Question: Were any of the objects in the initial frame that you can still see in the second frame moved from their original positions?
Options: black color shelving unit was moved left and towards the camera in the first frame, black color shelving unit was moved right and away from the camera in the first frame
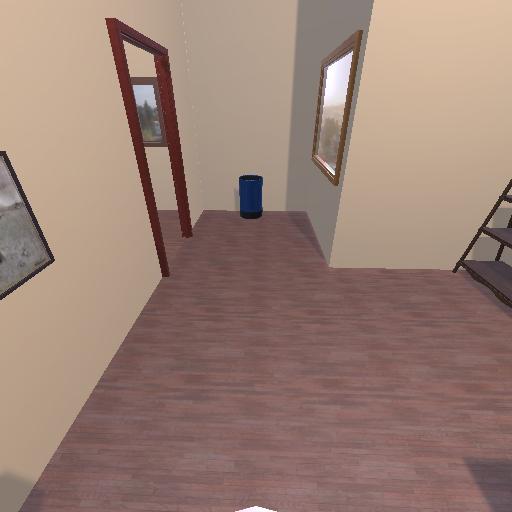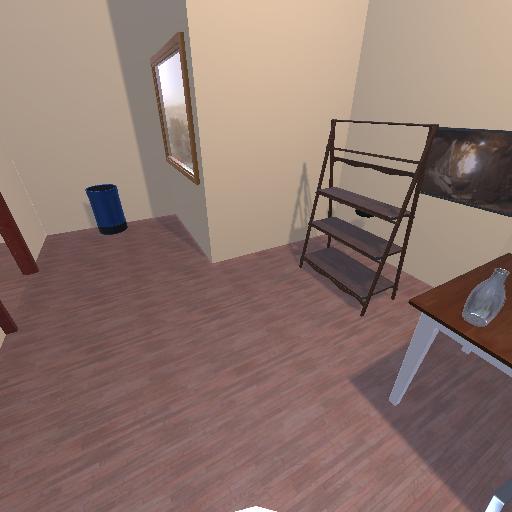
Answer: black color shelving unit was moved left and towards the camera in the first frame